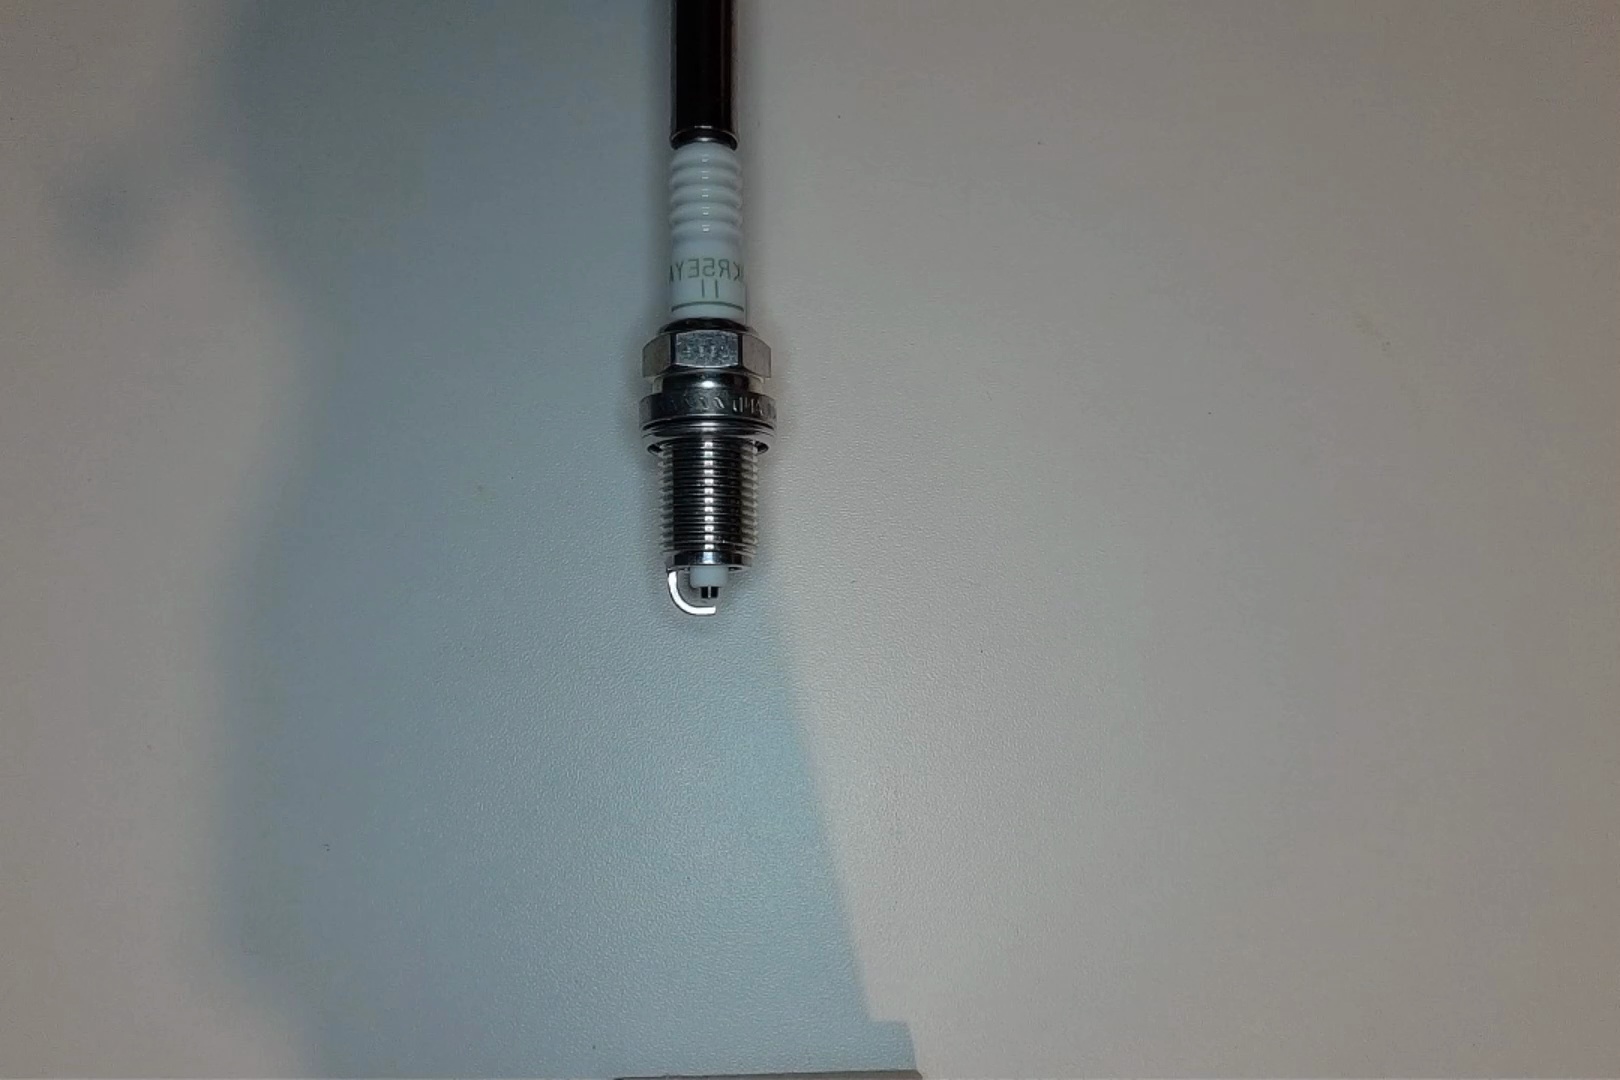
Label: normal